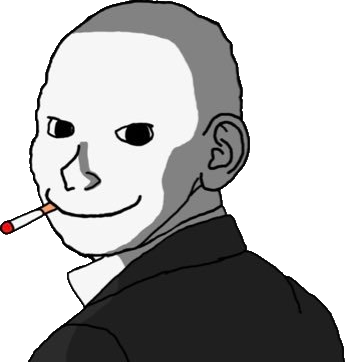
Label: 5_Oomer